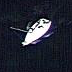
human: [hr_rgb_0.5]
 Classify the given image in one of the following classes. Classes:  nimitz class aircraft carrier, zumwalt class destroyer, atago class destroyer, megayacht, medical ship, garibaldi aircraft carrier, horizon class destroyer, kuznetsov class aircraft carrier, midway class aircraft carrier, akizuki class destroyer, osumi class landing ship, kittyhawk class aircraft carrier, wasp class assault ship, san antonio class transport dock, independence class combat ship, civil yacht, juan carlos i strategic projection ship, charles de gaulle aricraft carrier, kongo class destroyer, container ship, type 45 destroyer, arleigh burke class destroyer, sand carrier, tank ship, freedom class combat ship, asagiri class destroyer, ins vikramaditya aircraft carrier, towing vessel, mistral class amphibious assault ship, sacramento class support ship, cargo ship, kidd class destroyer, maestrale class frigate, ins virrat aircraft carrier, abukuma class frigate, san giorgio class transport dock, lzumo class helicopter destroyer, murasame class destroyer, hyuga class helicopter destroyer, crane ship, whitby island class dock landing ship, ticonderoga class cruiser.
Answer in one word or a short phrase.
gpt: Civil yacht